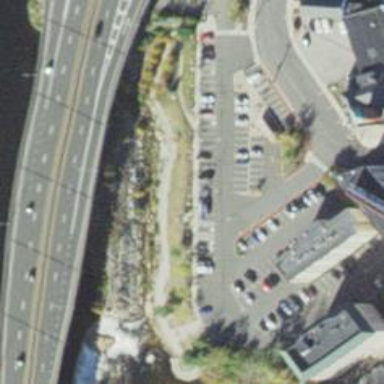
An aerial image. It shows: Fish pass along the waterway.